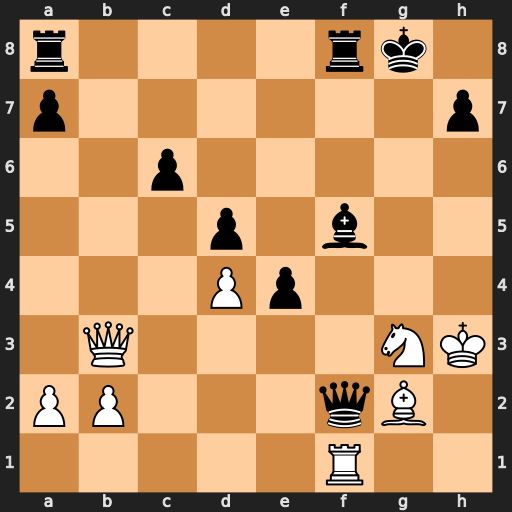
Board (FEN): r4rk1/p6p/2p5/3p1b2/3Pp3/1Q4NK/PP3qB1/5R2
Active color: w
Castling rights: -
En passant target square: -
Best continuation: Nxf5 Qxf5+ Rxf5